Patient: sex M, age 60
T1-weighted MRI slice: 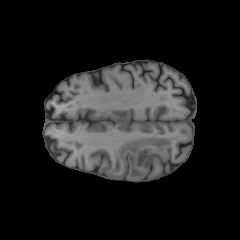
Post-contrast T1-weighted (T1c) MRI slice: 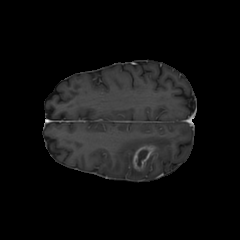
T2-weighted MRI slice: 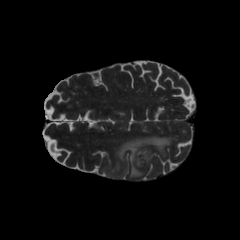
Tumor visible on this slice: yes
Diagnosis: Glioblastoma, IDH-wildtype
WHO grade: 4